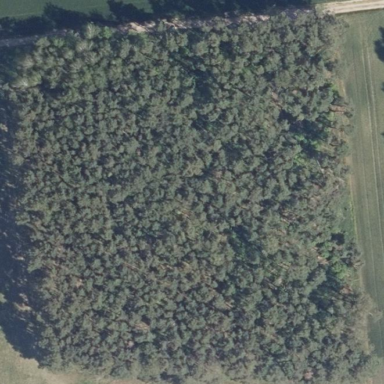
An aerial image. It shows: Forest dominated by needle-leaved trees.